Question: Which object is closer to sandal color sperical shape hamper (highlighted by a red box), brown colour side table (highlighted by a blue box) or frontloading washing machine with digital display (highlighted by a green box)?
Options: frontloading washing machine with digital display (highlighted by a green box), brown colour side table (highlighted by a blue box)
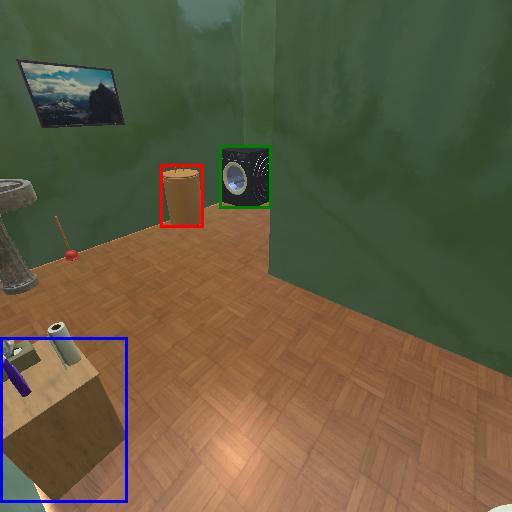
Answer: frontloading washing machine with digital display (highlighted by a green box)